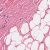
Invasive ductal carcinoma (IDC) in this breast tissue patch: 0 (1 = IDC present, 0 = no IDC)